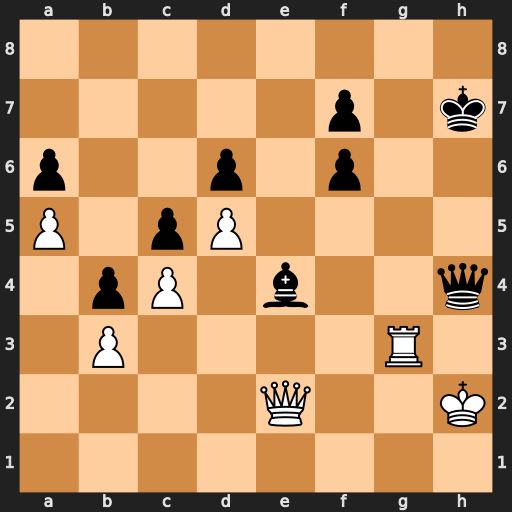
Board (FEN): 8/5p1k/p2p1p2/P1pP4/1pP1b2q/1P4R1/4Q2K/8
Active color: w
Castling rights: -
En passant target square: -
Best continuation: Rh3 Qxh3+ Kxh3